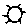
Label: sun